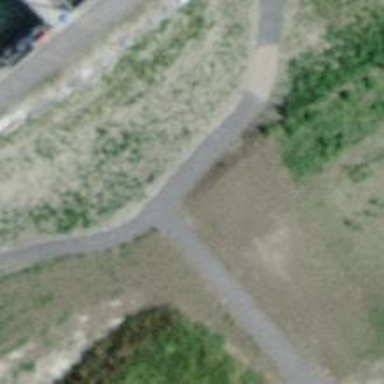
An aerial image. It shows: Unpaved footway.